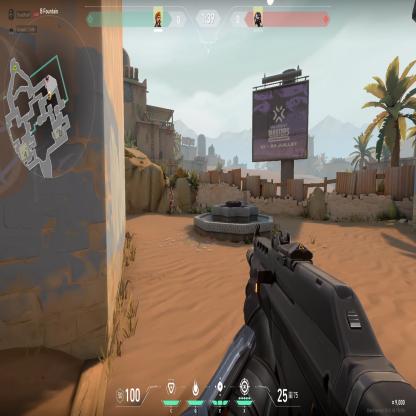
Label: enemy